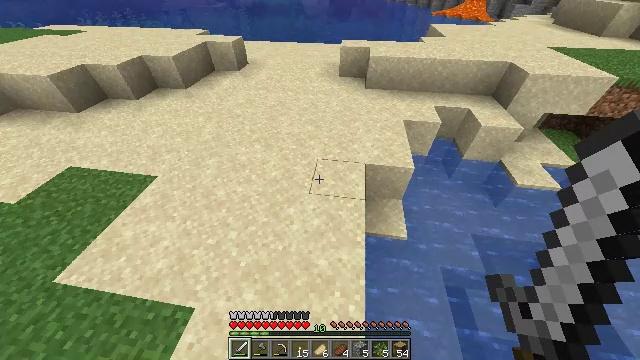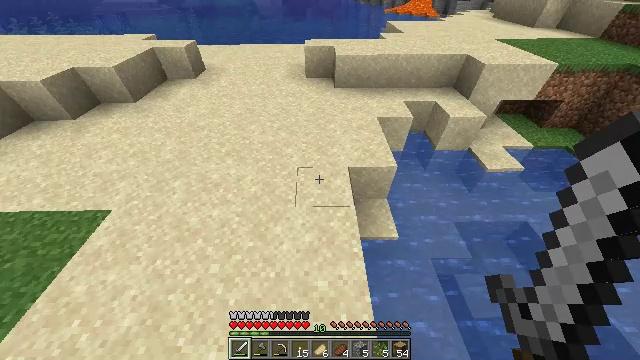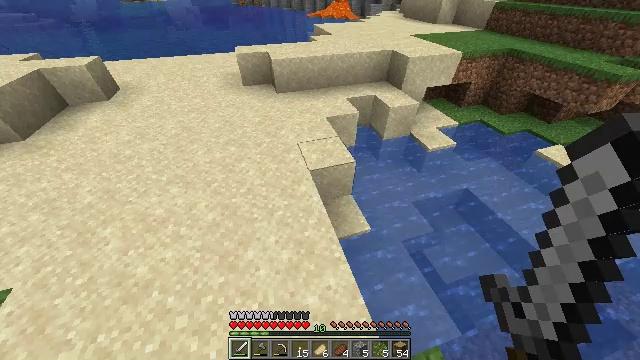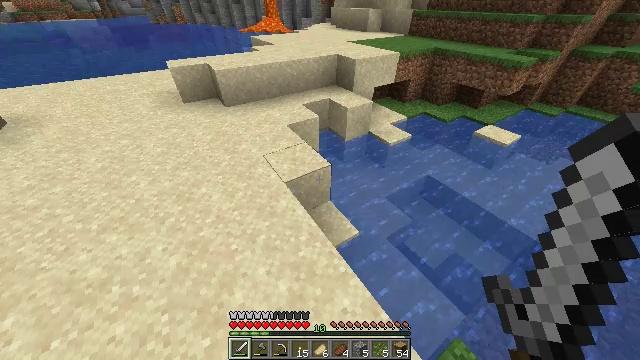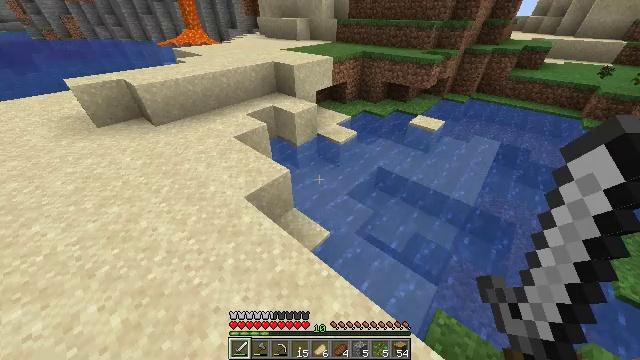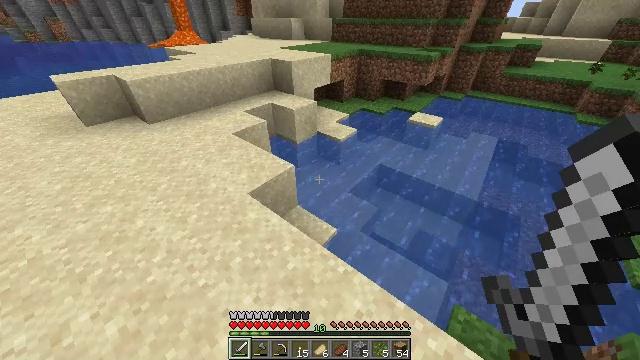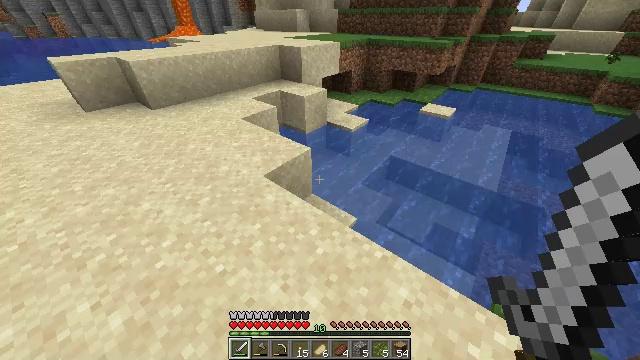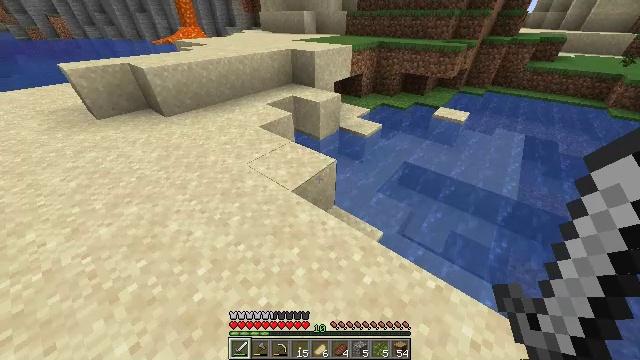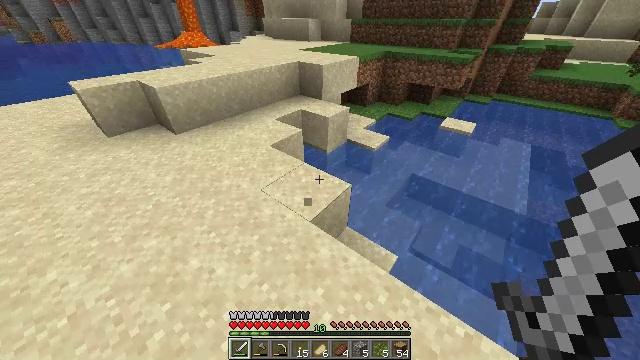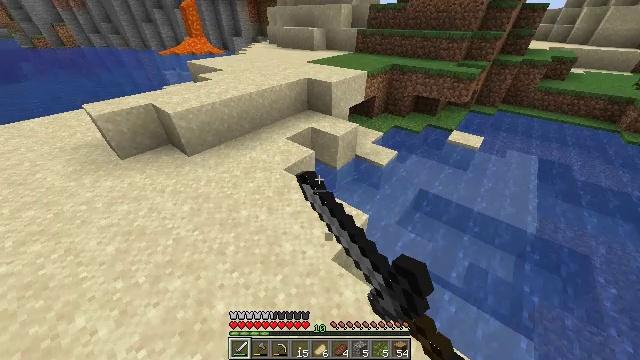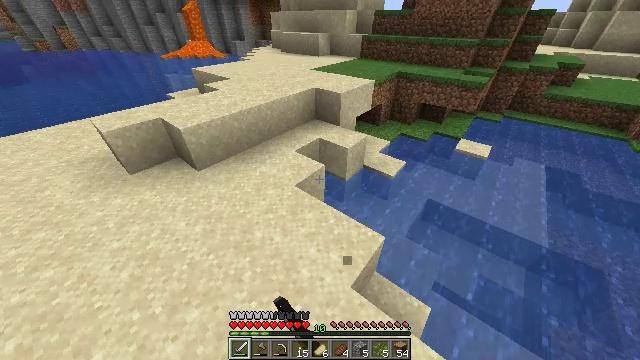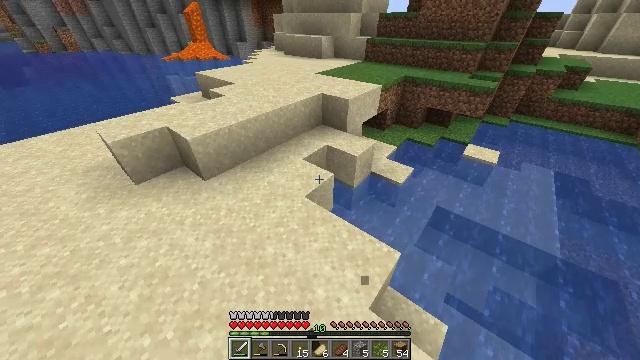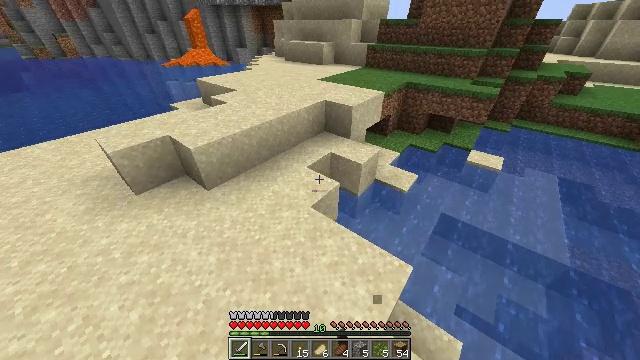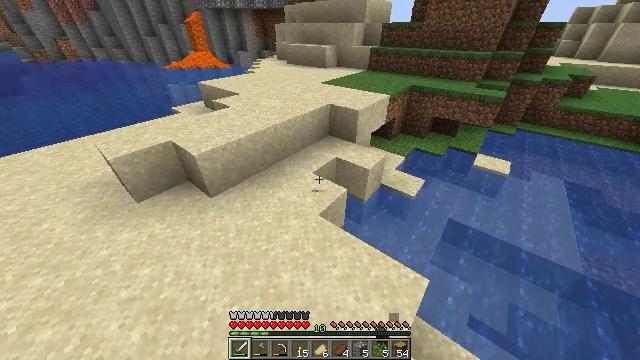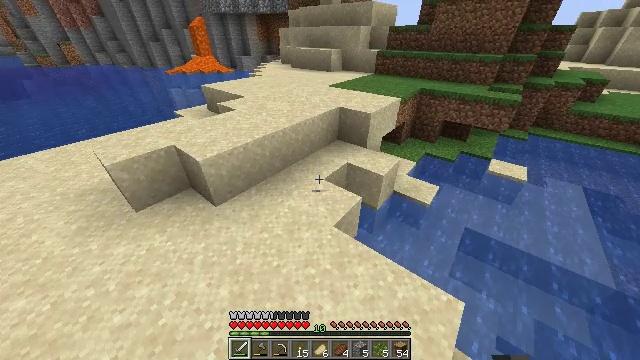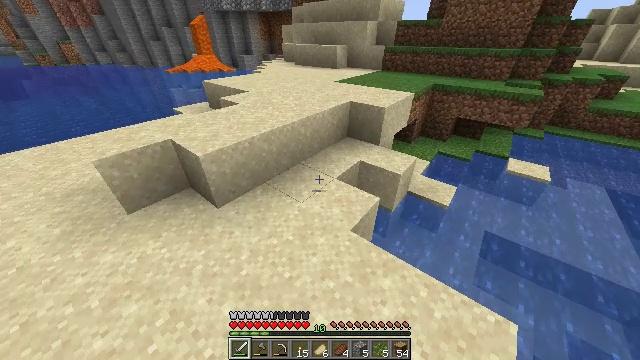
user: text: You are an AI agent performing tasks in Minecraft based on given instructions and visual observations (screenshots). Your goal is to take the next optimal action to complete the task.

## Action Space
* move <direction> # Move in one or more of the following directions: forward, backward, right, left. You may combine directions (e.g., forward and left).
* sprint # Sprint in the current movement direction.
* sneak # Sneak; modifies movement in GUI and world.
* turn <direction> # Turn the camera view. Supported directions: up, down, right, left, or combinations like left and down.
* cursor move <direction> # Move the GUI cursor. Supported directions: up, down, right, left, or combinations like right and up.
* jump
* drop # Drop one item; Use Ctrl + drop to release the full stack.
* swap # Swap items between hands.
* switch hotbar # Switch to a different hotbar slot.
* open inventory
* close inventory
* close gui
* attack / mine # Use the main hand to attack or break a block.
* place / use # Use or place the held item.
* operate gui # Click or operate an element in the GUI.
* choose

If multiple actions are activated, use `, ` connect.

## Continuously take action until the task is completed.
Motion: motion action
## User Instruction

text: Prepare cooked mutton using the furnace.
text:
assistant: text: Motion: move forward and move left, sprint, turn right, jump
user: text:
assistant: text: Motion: move forward and move left, sprint, turn right and up, jump
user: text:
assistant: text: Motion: move forward and move left, sprint, turn right and up, jump
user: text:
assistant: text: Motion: move forward and move left, sprint, turn right and up, jump
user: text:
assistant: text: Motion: move forward and move left, sprint, turn right, jump
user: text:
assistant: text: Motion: move forward and move left, sprint, jump
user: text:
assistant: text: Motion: move forward and move left, sprint, jump
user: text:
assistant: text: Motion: move forward and move left, sprint, attack / mine, jump
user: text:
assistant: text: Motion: move forward and move left, sprint, attack / mine, jump
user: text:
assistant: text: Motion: move forward and move left, sprint, attack / mine, jump
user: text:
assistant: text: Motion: move forward and move left, sprint, jump
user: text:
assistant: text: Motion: move forward and move left, sprint, turn up, jump
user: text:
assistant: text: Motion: move forward, sprint, jump
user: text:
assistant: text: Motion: move forward, turn up, jump
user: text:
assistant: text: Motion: move forward, jump
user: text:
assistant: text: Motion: move forward, jump
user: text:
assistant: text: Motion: move forward, jump
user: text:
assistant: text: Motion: move forward, turn up, jump
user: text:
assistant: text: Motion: move forward, turn left and up, jump
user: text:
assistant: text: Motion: move forward, turn up, jump
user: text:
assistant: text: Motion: move forward, turn left and up, jump
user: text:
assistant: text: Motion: move forward, turn left and up, jump
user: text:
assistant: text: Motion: move forward, turn left and up, jump
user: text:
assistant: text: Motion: move forward, turn left and up, jump
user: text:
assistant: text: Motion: move forward, jump
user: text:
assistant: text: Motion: move forward, turn up, jump
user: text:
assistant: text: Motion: move forward, jump
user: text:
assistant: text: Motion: move forward, jump
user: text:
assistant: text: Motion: move forward, jump
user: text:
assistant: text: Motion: move forward, jump